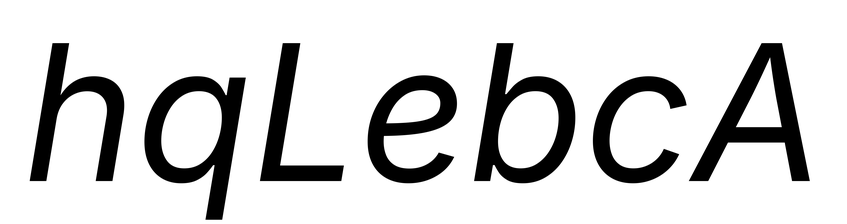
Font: Inter-Italic_Italic